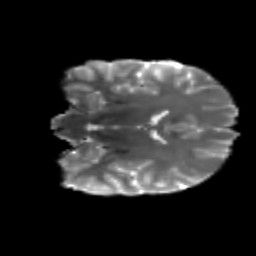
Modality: T2w
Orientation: coronal
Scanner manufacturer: siemens
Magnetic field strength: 3 T
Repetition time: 4.16 s
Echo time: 0.0806 s